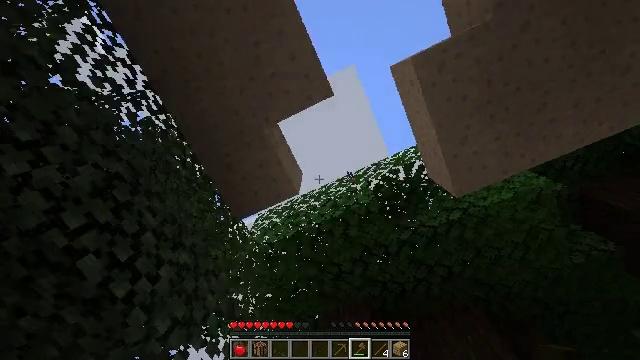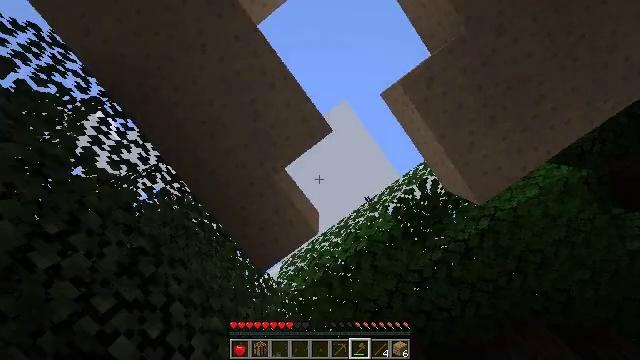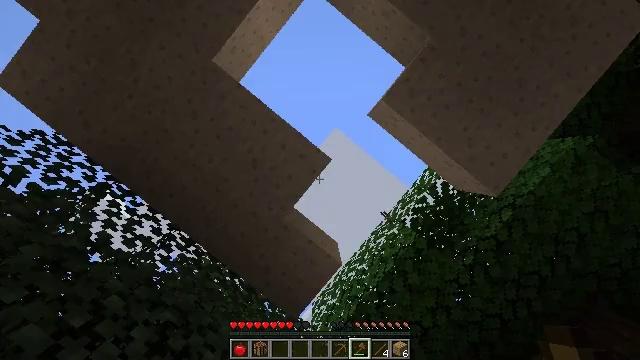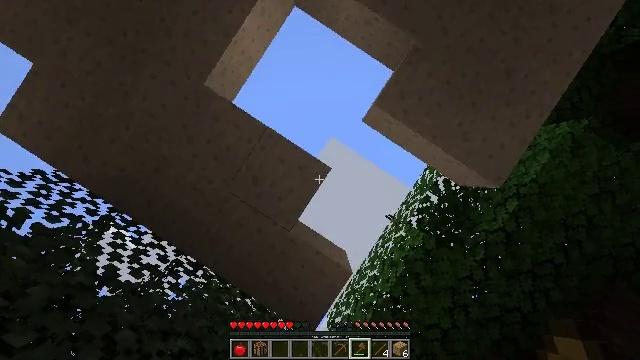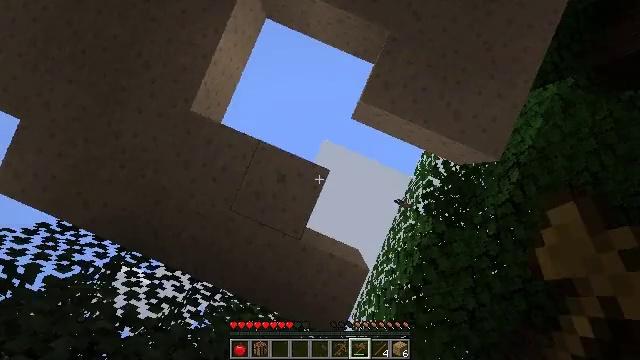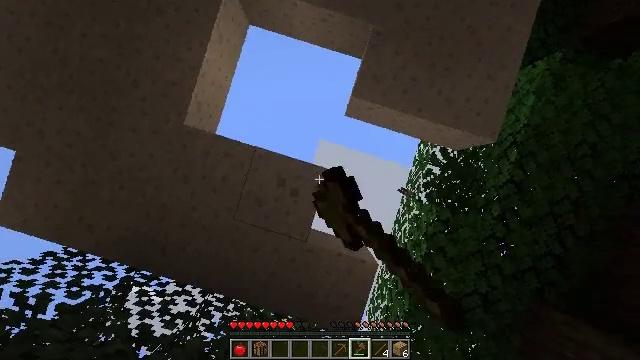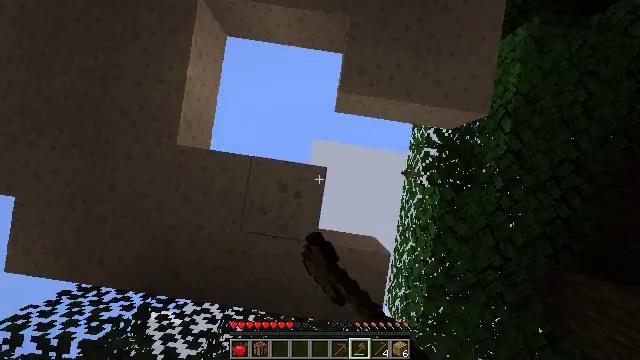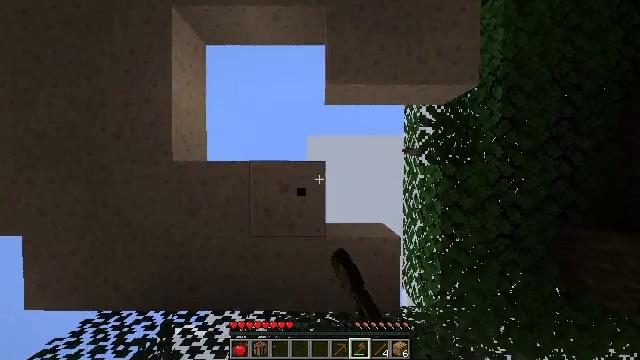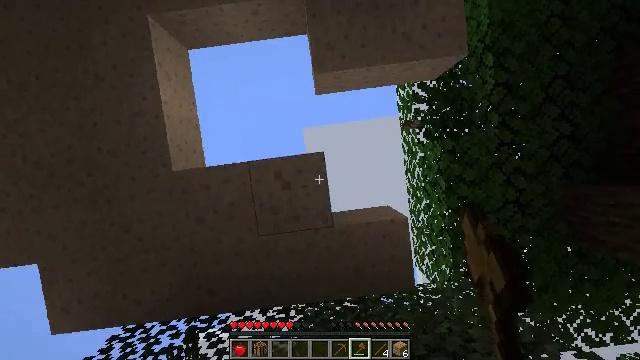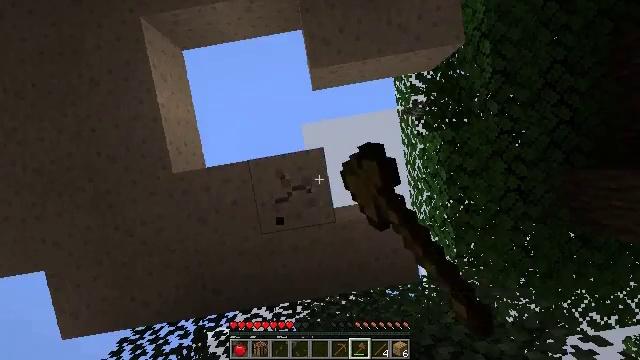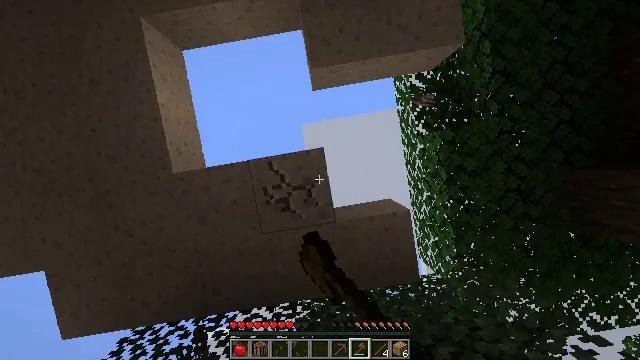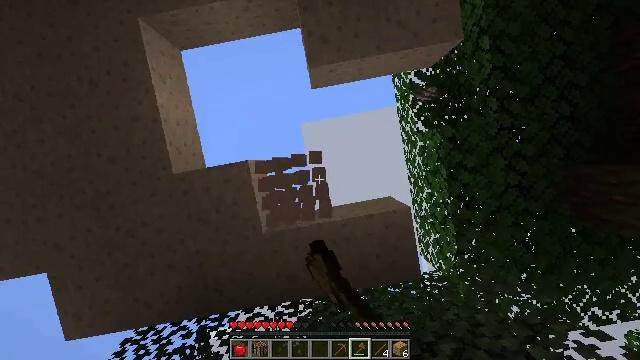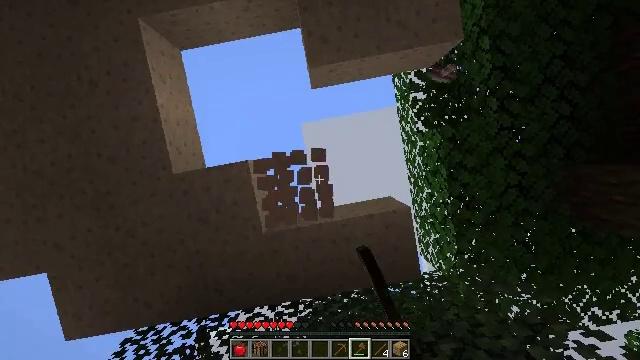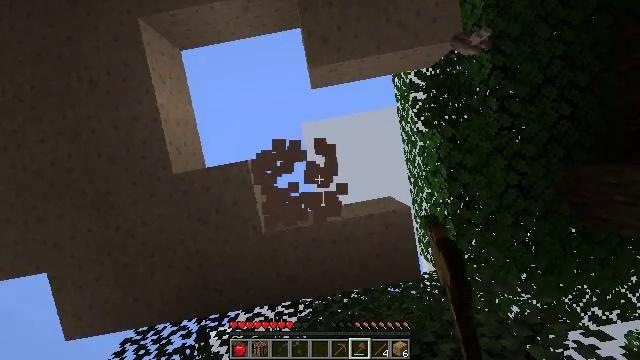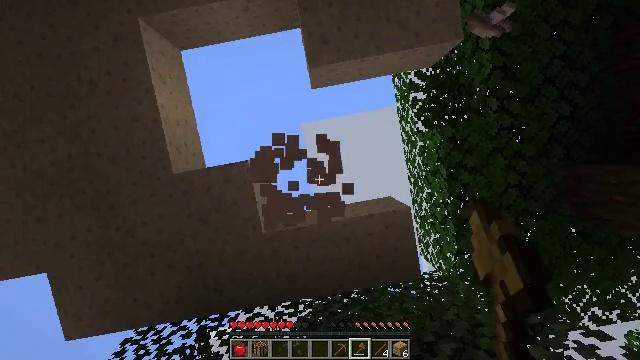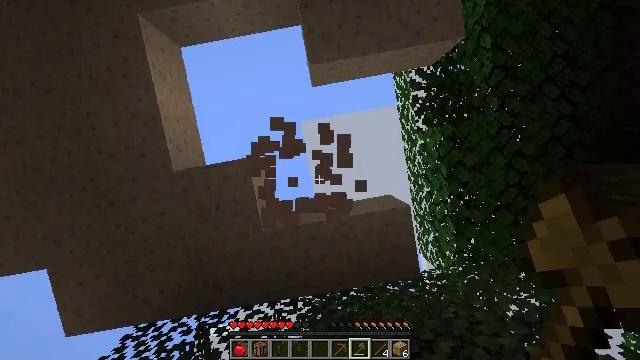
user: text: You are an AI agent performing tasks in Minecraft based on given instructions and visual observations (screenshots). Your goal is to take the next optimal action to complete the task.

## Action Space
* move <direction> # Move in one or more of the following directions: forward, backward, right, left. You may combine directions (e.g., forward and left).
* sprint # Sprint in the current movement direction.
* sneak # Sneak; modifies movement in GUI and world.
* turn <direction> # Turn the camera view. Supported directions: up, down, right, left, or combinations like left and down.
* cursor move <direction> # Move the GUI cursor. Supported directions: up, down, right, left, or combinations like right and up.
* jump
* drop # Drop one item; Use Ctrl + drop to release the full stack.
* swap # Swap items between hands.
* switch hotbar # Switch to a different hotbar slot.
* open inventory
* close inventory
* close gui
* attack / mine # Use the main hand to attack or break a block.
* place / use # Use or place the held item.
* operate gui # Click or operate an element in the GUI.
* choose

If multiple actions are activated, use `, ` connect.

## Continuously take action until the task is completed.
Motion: motion action
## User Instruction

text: Mine brown mushroom block in the forest.
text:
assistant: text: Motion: turn left and up
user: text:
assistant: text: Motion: turn left and up
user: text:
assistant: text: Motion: turn left and up
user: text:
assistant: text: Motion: turn left, attack / mine
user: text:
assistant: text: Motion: turn left, attack / mine
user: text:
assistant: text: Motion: turn left, attack / mine
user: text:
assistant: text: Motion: turn left and down, attack / mine
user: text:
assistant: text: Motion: turn left and down, attack / mine
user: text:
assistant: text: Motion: turn left, attack / mine
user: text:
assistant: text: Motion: attack / mine
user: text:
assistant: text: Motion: attack / mine
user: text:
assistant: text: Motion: attack / mine
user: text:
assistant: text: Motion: attack / mine
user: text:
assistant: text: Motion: attack / mine
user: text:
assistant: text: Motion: attack / mine
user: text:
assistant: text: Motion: turn right and down, attack / mine
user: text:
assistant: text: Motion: turn right and down, attack / mine
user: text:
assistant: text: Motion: attack / mine
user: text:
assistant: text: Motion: turn right and down, attack / mine
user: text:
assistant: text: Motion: attack / mine
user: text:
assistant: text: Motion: attack / mine
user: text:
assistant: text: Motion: turn right, attack / mine
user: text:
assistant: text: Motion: turn right, attack / mine
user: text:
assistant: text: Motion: attack / mine
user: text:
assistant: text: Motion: turn right, attack / mine
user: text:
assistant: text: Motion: turn right, attack / mine
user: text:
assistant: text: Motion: attack / mine
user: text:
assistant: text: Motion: turn right, attack / mine
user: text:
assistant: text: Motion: attack / mine
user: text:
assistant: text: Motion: attack / mine